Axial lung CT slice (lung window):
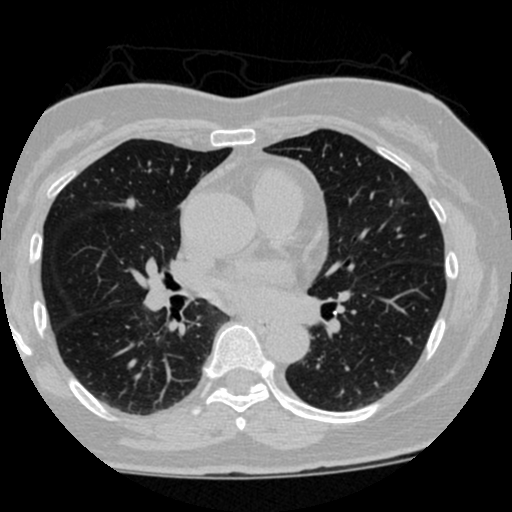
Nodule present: yes
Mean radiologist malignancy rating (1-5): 2.5